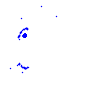
Particle: electron